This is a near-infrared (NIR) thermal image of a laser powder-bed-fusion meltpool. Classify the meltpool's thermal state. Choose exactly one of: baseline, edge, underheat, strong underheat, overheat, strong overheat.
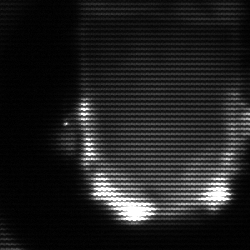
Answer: baseline